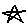
Label: star